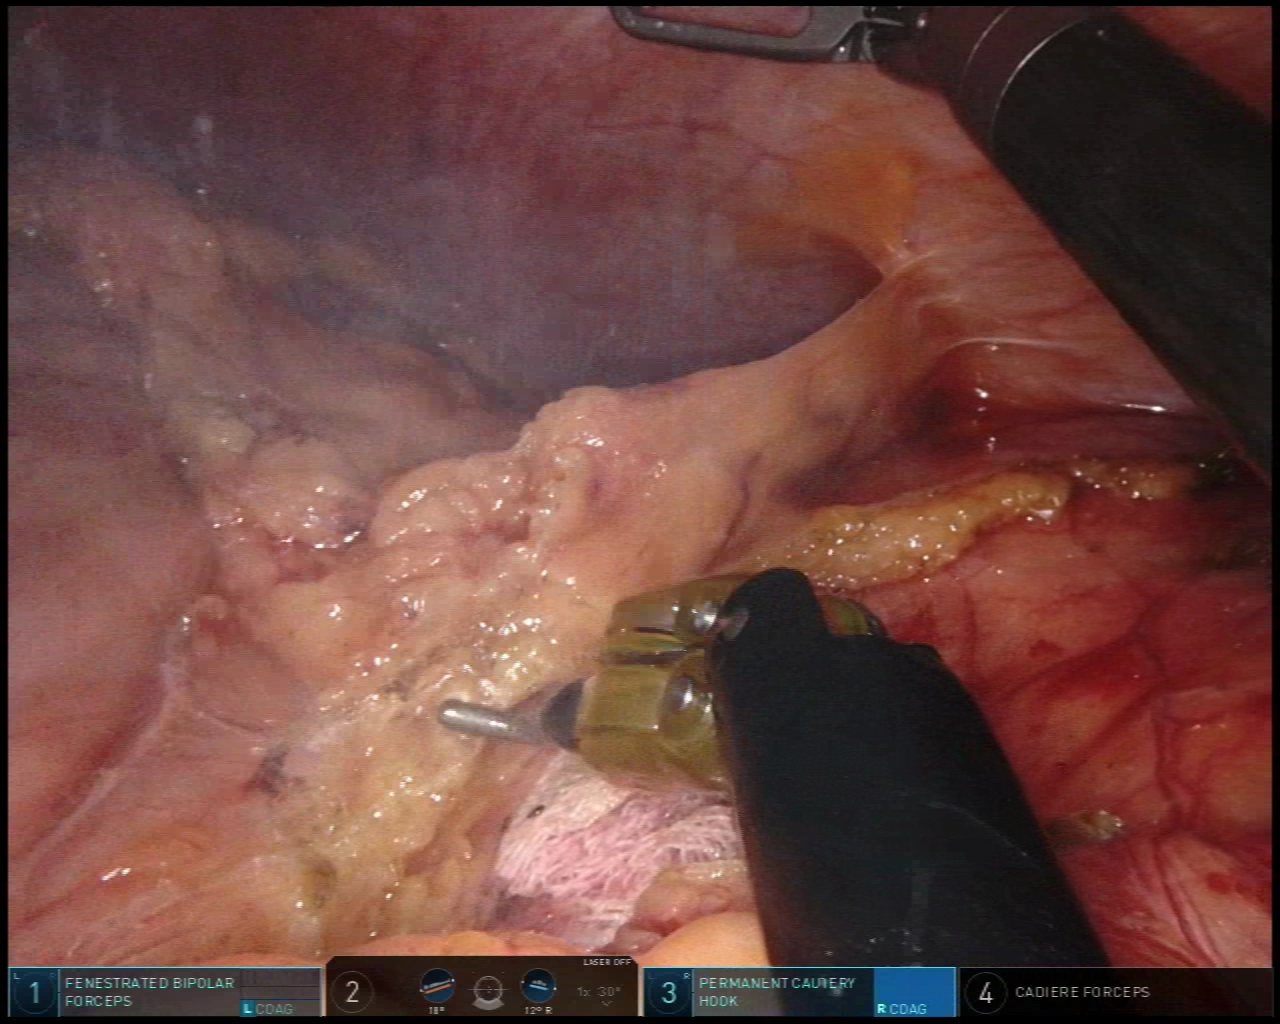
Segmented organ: spleen
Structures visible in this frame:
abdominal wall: yes
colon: yes
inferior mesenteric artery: no
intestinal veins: no
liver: no
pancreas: no
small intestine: no
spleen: yes
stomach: no
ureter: no
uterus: no
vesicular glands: no